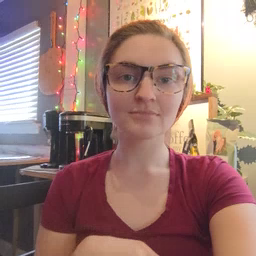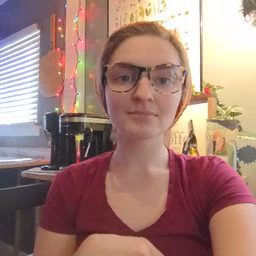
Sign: before